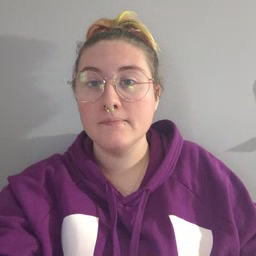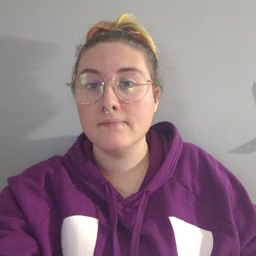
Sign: lips